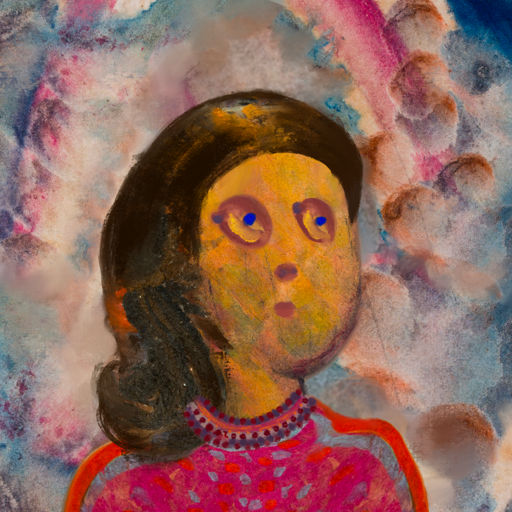
Background: Rupkatha, Head And Neck Side: Gypsy_Mother, Face Side: Mother_And_Son_Son, Bust: Sisters, Hair Side: Gypsy_Queen, Head Accessory: Blank, Second Necklace: Blank, Necklace: Roy_Bahadur, Baby: Blank